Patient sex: F
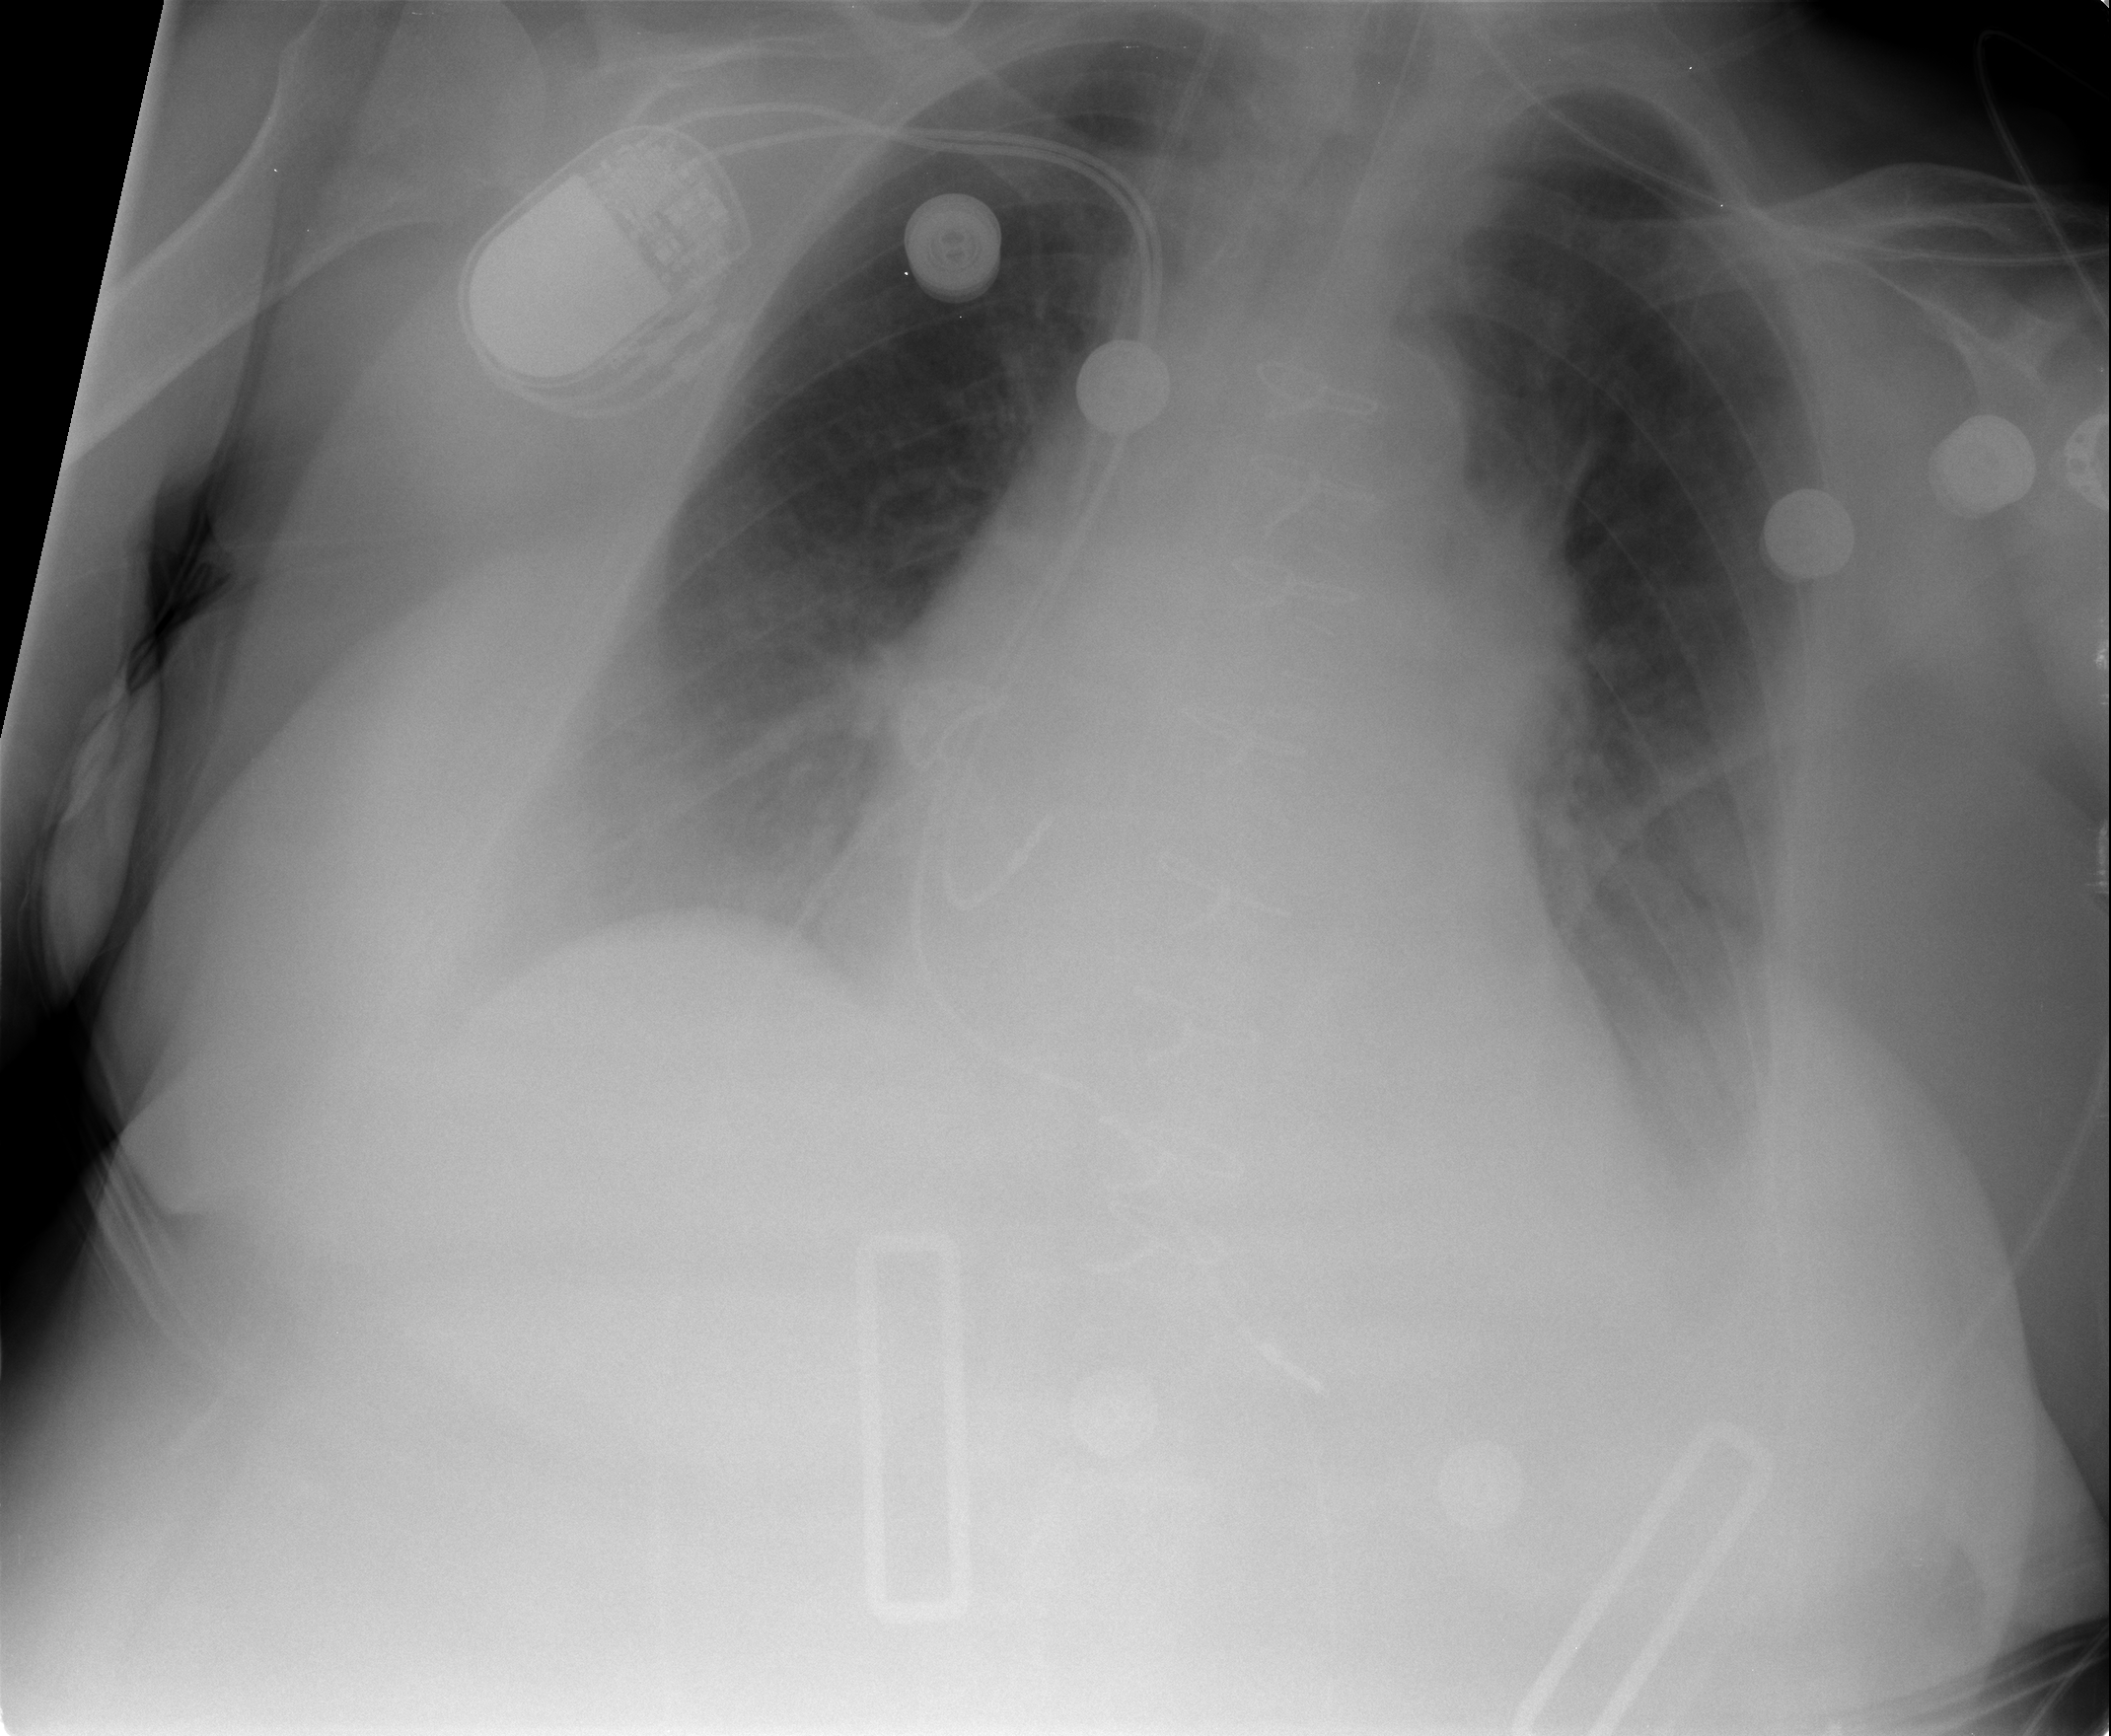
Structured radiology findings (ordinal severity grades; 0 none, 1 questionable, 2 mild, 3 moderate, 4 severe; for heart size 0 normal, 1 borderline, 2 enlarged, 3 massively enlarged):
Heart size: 2
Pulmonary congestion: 1
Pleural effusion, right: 1
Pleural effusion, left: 2
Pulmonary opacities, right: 0
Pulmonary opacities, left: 0
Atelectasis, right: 2
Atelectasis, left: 2